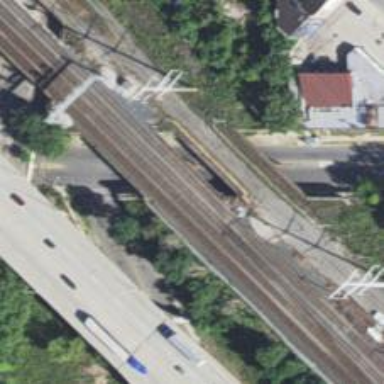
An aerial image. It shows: Railway bridge over siding rail track.